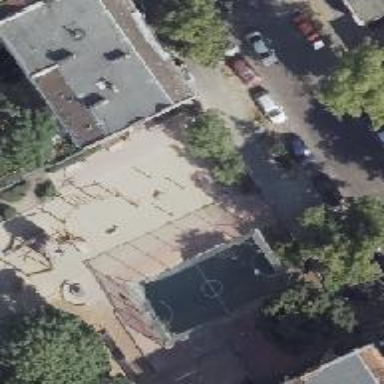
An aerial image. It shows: Playground featuring spring board.